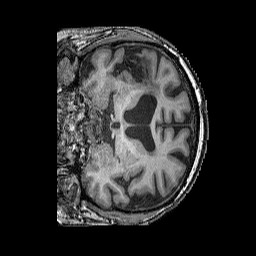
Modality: T1w
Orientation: coronal
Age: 55
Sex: male
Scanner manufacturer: siemens
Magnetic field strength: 3 T
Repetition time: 2.25 s
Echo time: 0.00411 s